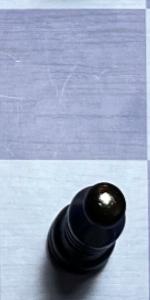
Label: Bishop_Black